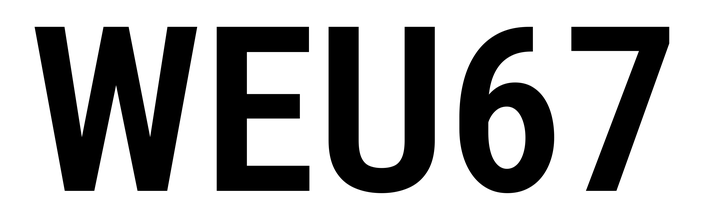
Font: Roboto_Condensed_SemiBold